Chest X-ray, PA view. Patient: 58 years old, sex F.
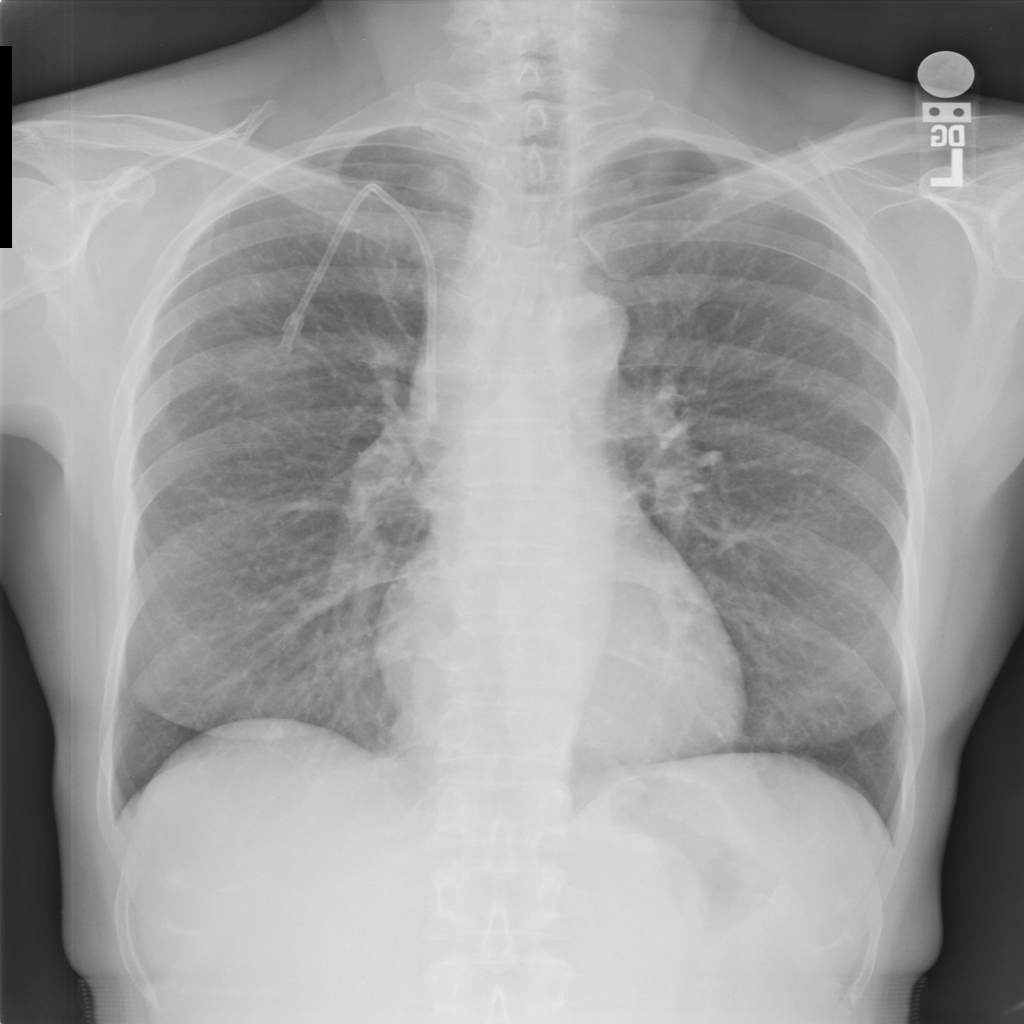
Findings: Atelectasis, Pneumonia